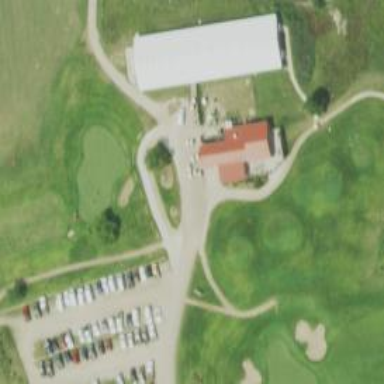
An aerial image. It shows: Service road designated as golf cart path.